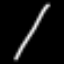
Label: line